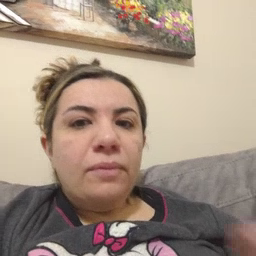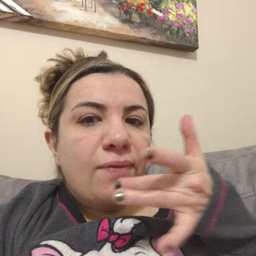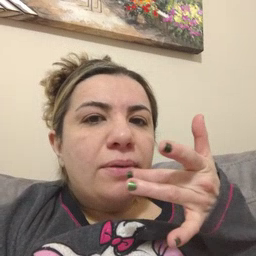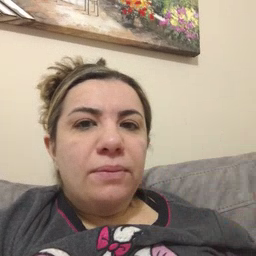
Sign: taste